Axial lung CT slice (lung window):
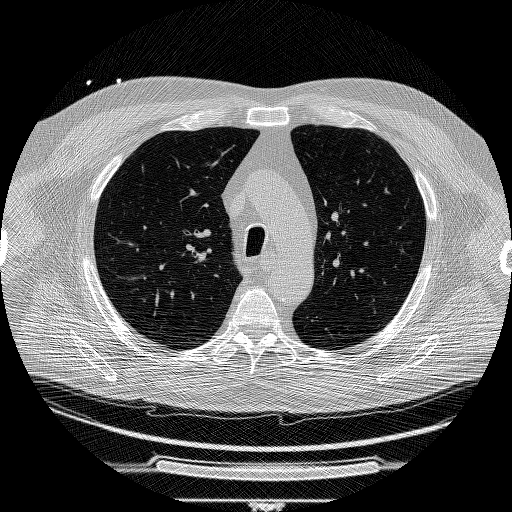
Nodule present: no